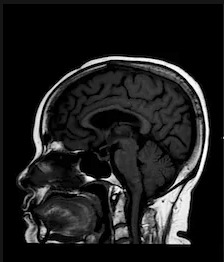
Label: notumor